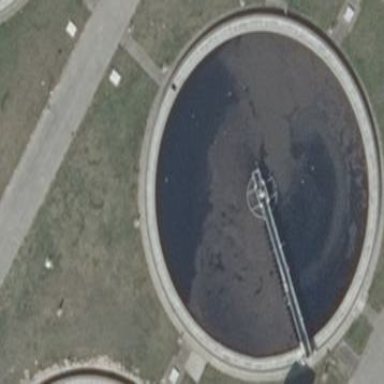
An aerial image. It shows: Reservoir containing wastewater. It is natural water body.